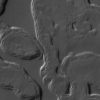
Label: not_dusty